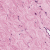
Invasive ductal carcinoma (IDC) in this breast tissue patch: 0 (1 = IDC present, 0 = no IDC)